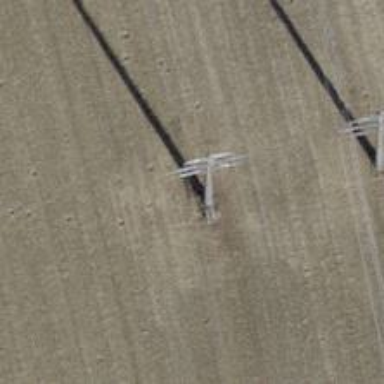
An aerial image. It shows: Power pole.